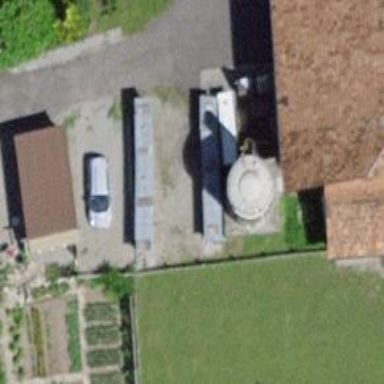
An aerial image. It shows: Silo.